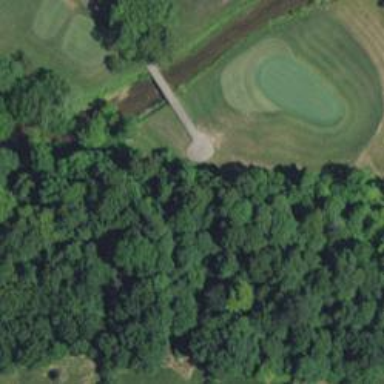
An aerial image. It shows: Path designed for golf carts.